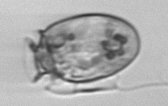
Label: Dinophysis_acuminata